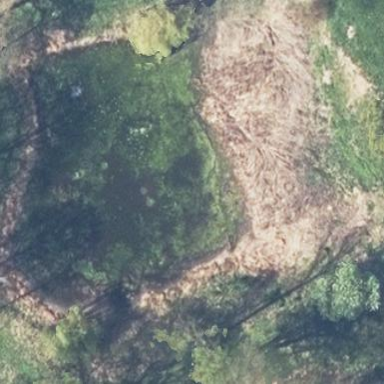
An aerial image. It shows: Pond surrounded by natural water.